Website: bh-photo
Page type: customer-info-address
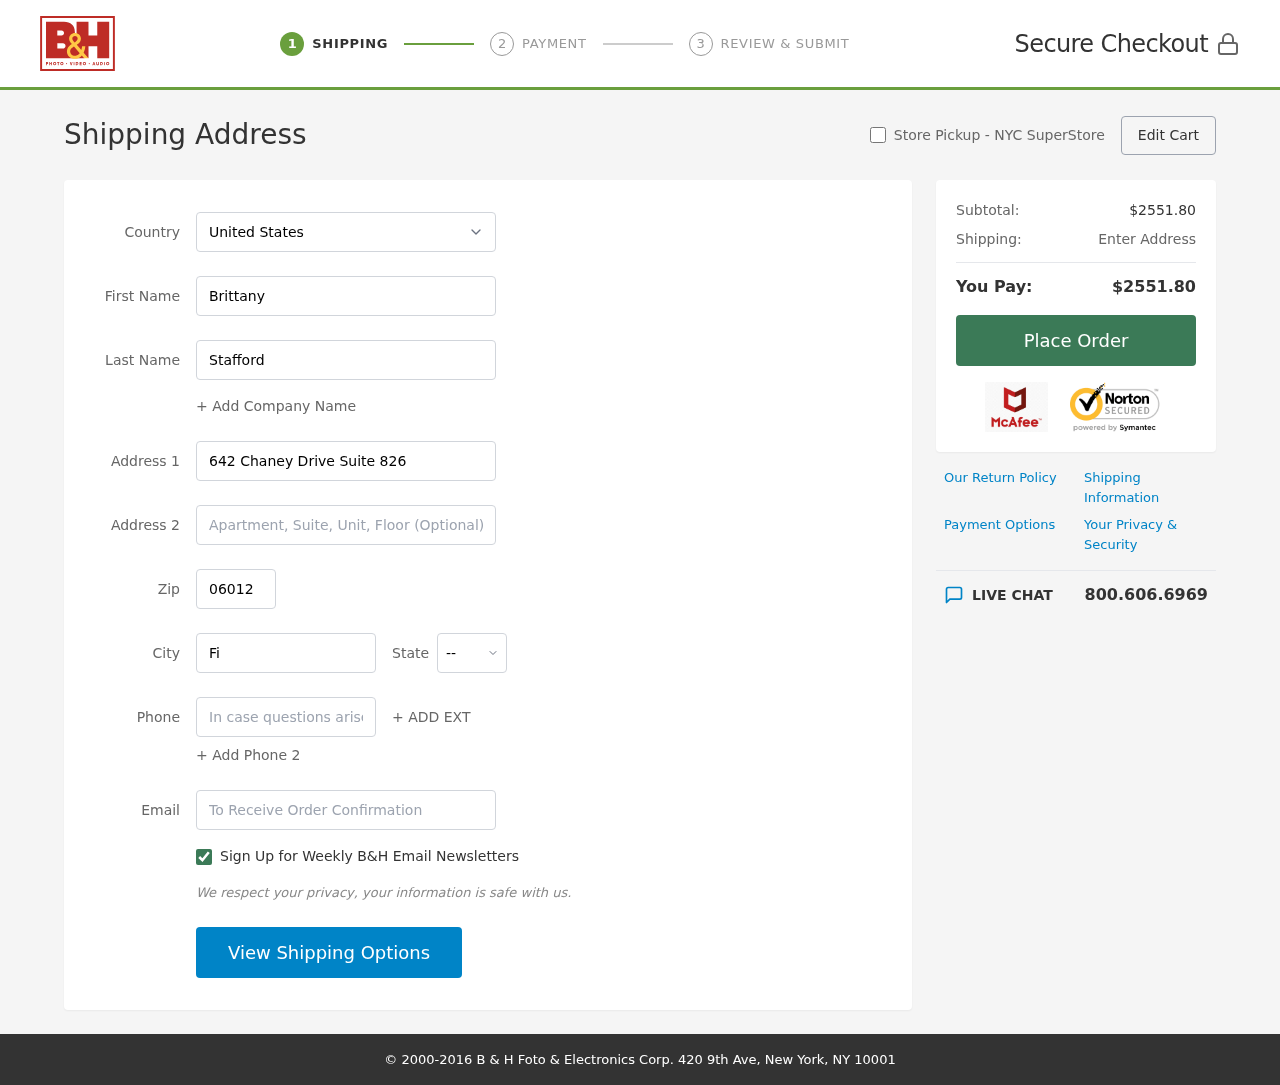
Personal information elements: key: PII_CITY
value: Fisherbury
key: PII_COUNTRY
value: United States
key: PII_EMAIL
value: brittany.stafford@hotmail.com
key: PII_FIRSTNAME
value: Brittany
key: PII_LASTNAME
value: Stafford
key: PII_PHONE
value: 3807833427
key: PII_POSTCODE
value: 06012
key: PII_STATE_ABBR
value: WI
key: PII_STREET
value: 642 Chaney Drive Suite 826
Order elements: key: ORDER_SUBTOTAL
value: $2551.80
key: ORDER_TOTAL
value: $2551.80